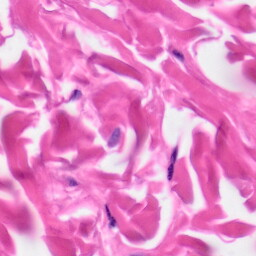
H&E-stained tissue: Skin